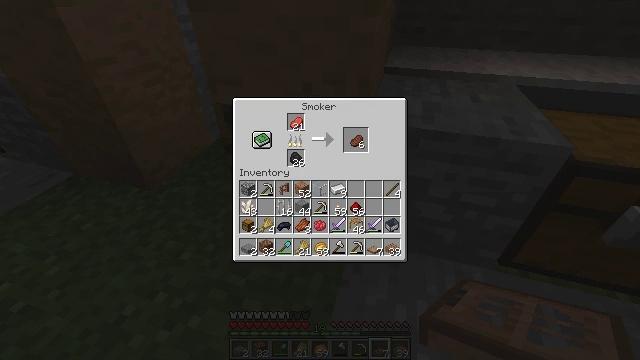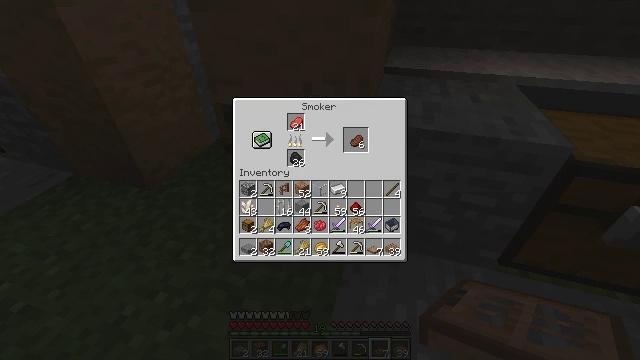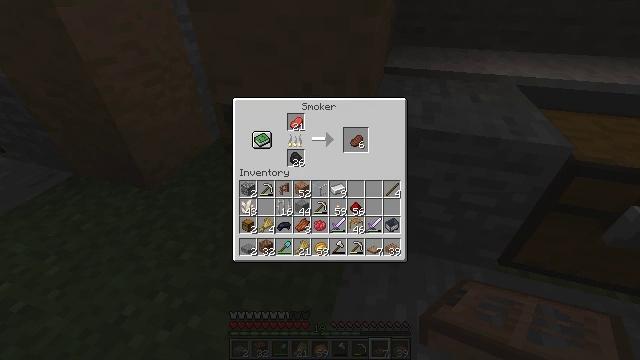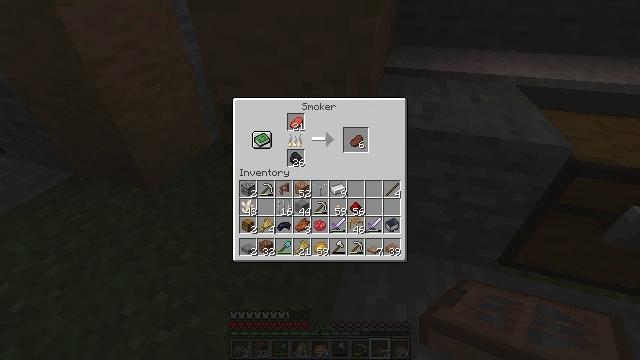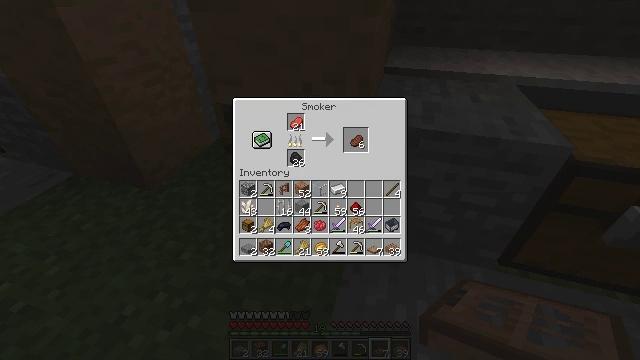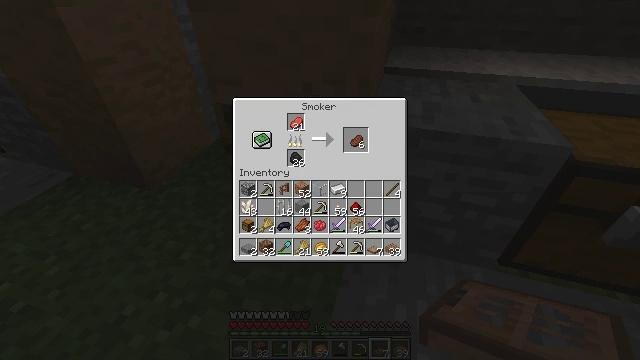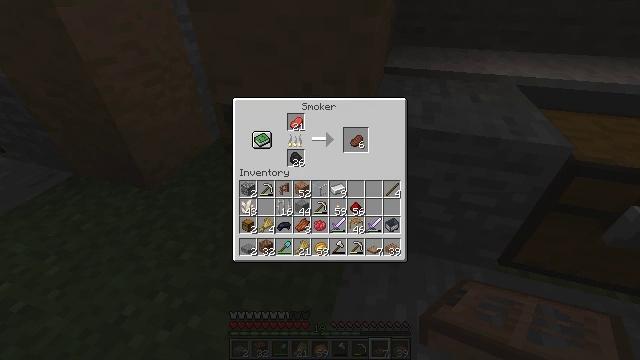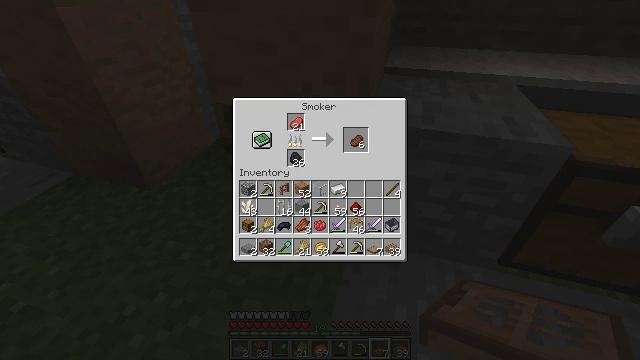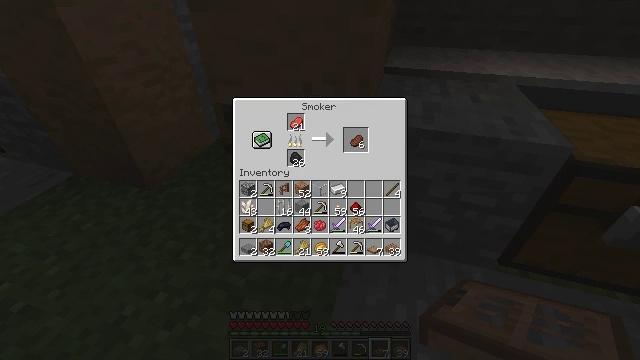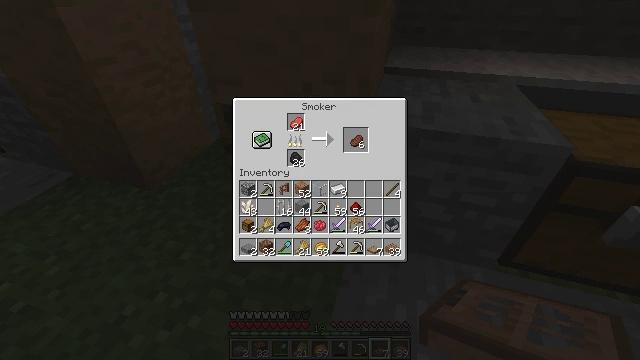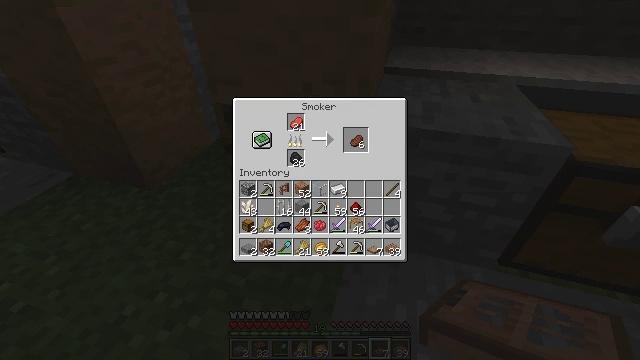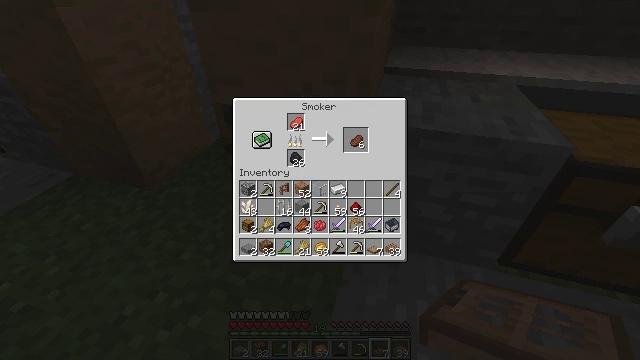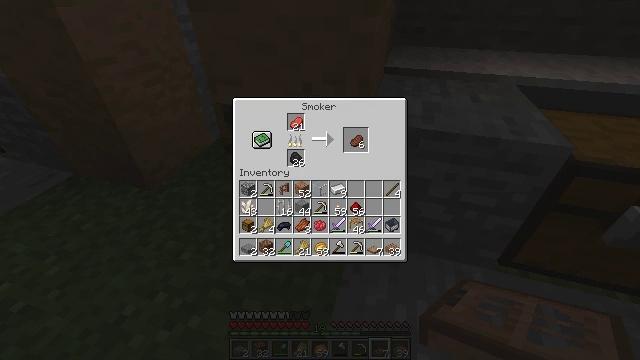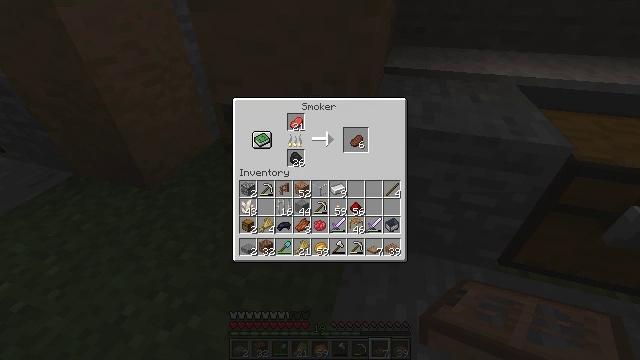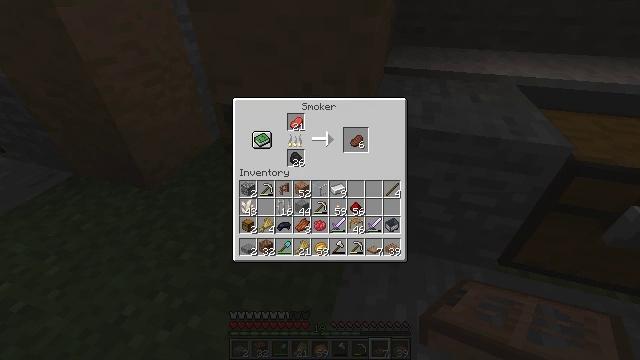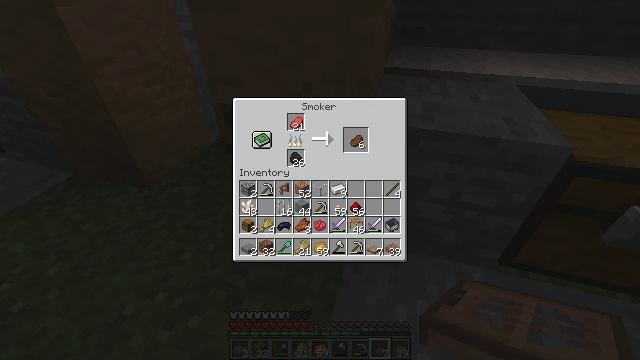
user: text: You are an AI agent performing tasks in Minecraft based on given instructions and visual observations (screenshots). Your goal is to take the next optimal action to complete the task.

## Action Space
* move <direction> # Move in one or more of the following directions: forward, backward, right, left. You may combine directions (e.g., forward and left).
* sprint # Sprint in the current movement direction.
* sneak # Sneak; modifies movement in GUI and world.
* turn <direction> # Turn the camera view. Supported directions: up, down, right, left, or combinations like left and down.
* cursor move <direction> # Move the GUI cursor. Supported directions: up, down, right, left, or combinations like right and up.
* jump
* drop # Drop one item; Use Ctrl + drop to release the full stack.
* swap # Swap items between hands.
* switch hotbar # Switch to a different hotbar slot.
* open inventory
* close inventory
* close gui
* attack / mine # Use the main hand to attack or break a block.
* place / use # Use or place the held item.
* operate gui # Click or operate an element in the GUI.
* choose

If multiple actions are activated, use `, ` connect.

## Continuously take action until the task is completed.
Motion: motion action
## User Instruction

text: Retrieve stripped jungle log from structures.
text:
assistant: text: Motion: no_op
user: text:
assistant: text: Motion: no_op
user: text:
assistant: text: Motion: no_op
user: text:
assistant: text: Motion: no_op
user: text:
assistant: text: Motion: no_op
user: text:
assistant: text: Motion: no_op
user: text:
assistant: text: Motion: no_op
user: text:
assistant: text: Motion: no_op
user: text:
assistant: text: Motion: no_op
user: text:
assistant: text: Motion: no_op
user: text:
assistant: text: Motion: no_op
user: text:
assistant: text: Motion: no_op
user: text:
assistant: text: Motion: no_op
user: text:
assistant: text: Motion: no_op
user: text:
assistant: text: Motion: no_op
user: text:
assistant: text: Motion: no_op
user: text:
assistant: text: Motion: no_op
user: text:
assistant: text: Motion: no_op
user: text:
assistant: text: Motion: no_op
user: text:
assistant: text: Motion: no_op
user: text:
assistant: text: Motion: no_op
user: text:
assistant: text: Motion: no_op
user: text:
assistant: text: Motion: no_op
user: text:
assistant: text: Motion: no_op
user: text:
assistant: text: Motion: no_op
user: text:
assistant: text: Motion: no_op
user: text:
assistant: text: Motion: no_op
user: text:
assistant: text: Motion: no_op
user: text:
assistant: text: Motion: no_op
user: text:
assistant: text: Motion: no_op